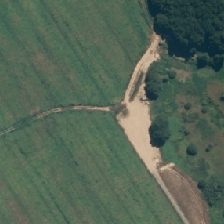
Land cover: shortrotation_cropland